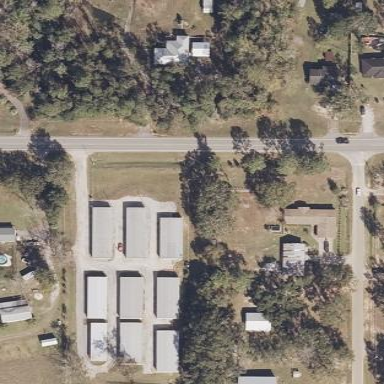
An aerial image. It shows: Area used for garages with storage rental services available.